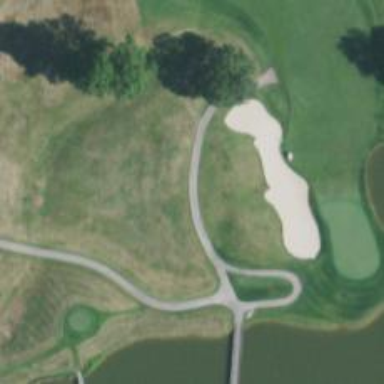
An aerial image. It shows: Footway that serves as golf path.